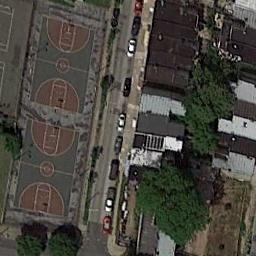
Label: basketball_court